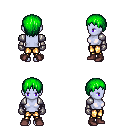
a pixel art fantasy rpg character, female body template, dark elf, purple skin, steel arm armor, gold greaves, green plain hairstyle, metal gloves, maroon shoes, four views (front, back, left, right), 2x2 character sprite sheet, small pixel art, hard edges, no anti-aliasing